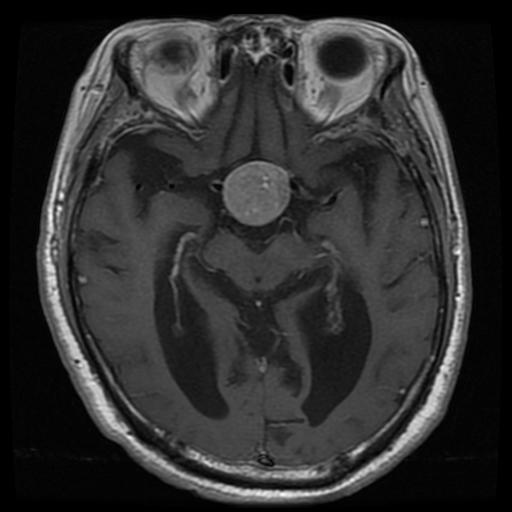
Label: pituitary